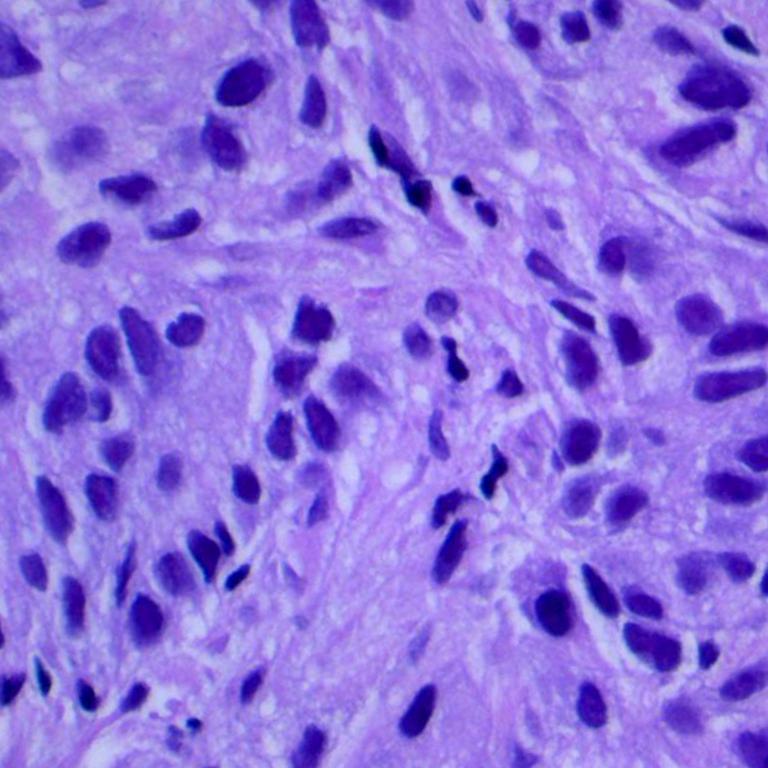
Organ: lung
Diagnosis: adenocarcinomas